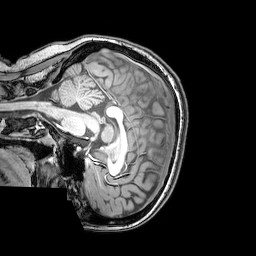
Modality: T1w
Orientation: sagittal
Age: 20
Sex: female
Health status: healthy
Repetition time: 0.081 s
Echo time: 0.037 s